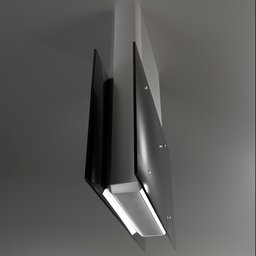
Label: appliances